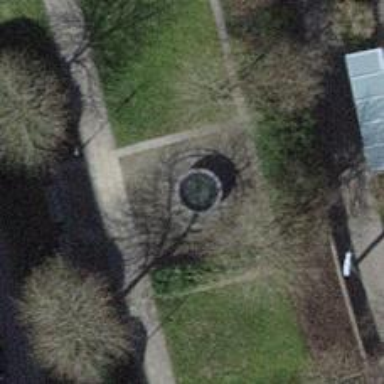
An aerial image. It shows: Bubbler fountain providing drinking water.